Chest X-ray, AP view. Patient: 56 years old, sex F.
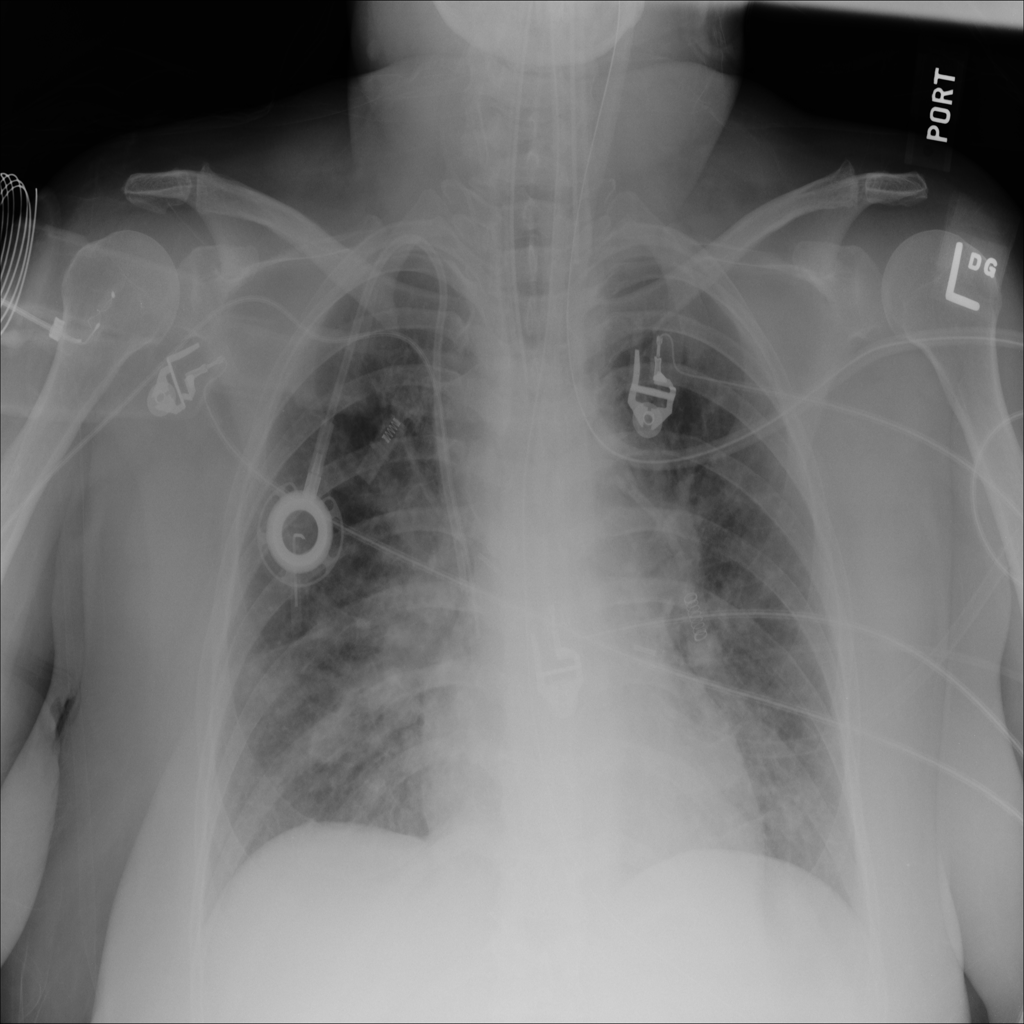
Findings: Atelectasis, Infiltration